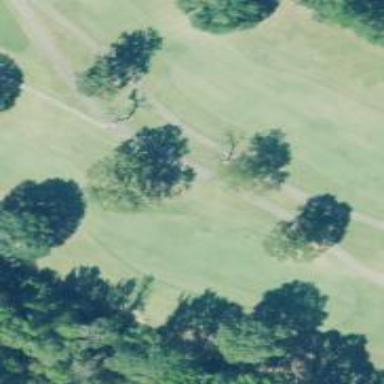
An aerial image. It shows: Path for both roads and golfers.